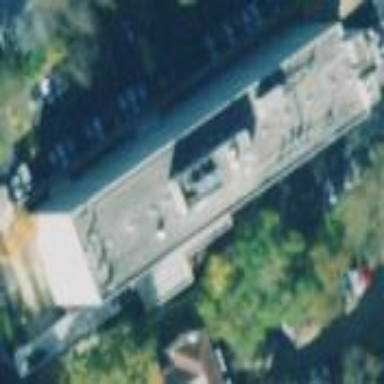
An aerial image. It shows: Building.